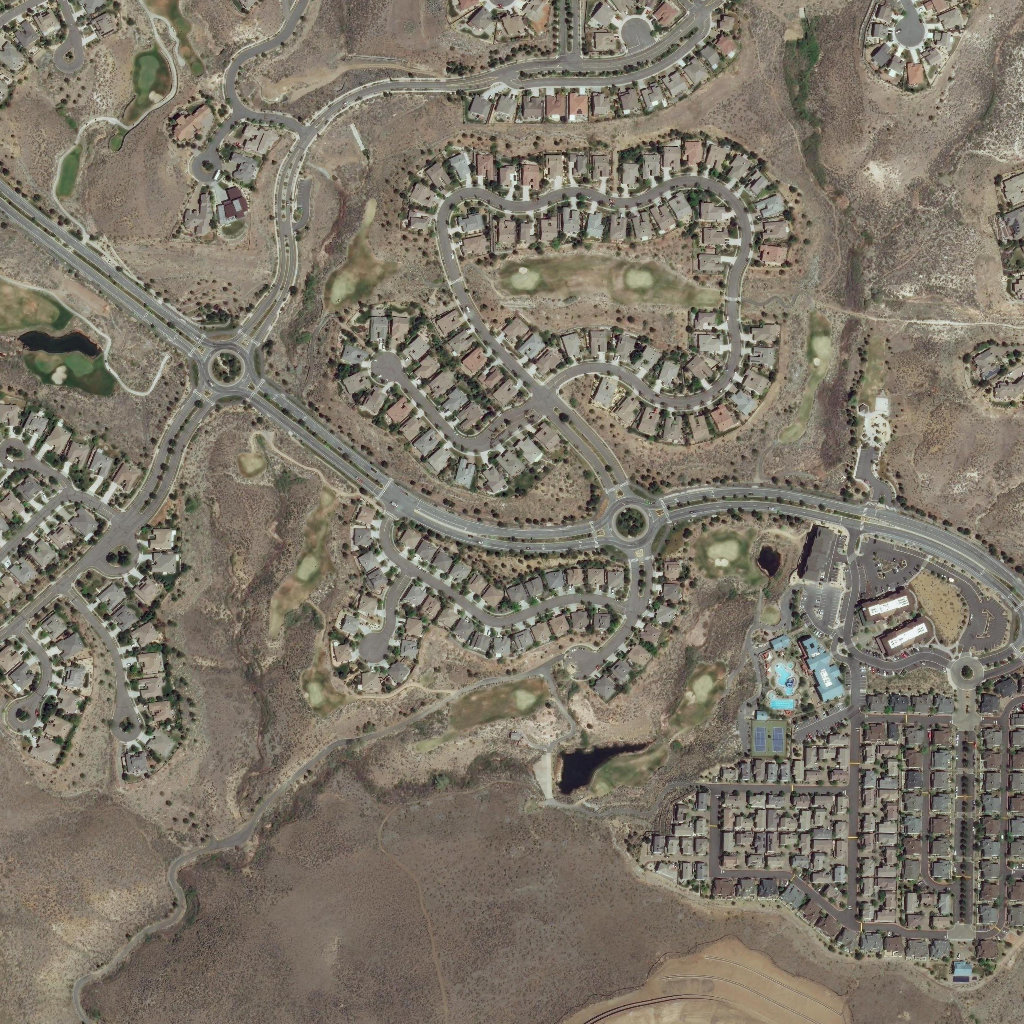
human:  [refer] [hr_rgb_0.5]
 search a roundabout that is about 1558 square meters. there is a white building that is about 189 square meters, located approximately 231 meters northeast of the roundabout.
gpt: <box>[[19, 33, 24, 38, 0]]</box>

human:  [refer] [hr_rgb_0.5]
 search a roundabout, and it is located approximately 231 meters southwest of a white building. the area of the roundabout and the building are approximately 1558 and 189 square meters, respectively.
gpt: <box>[[19, 33, 24, 38, 0]]</box>

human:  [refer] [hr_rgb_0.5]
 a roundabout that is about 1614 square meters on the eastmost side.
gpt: <box>[[58, 48, 64, 53, 0]]</box>